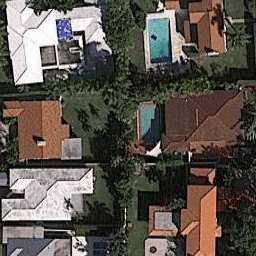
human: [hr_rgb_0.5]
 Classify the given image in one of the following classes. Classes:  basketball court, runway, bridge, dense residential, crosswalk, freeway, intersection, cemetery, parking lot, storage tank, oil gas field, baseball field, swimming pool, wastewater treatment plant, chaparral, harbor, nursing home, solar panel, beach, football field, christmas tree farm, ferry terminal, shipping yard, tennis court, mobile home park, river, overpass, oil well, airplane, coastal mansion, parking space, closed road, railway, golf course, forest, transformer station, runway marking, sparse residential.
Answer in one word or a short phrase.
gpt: coastal mansion